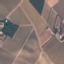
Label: PermanentCrop